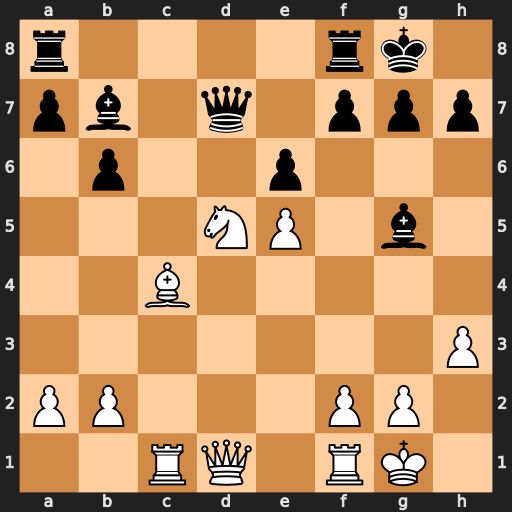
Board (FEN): r4rk1/pb1q1ppp/1p2p3/3NP1b1/2B5/7P/PP3PP1/2RQ1RK1
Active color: w
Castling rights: -
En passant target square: -
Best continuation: Nf6+ gxf6 Qxd7